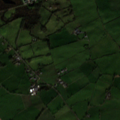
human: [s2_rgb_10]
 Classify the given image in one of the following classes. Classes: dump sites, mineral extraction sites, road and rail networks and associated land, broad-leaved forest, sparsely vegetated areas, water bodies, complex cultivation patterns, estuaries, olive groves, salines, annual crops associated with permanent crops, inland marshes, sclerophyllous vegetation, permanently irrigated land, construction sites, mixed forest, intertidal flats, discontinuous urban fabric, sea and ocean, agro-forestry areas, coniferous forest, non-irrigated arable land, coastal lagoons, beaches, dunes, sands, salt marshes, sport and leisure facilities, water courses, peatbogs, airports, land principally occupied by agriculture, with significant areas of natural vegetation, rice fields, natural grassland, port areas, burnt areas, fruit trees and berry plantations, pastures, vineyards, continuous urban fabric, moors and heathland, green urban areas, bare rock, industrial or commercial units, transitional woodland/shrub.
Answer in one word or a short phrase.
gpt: pastures, inland marshes